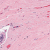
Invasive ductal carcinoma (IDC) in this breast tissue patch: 0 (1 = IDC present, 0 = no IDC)